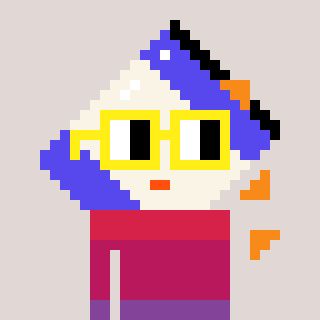
a pixel art character with square yellow glasses, a chips-shaped head and a foggrey-colored body on a warm background